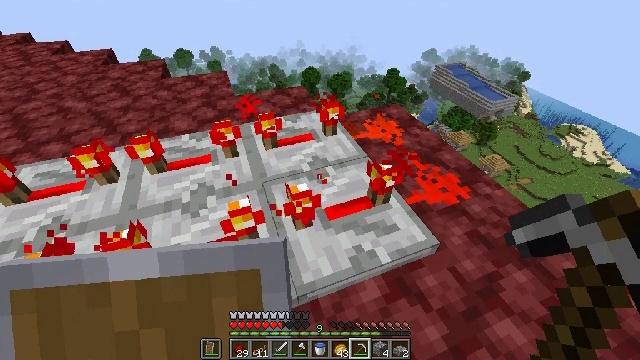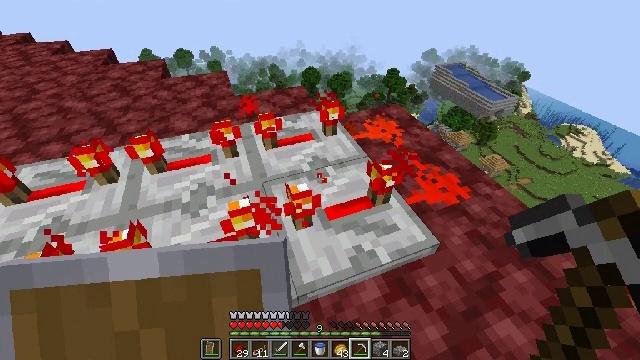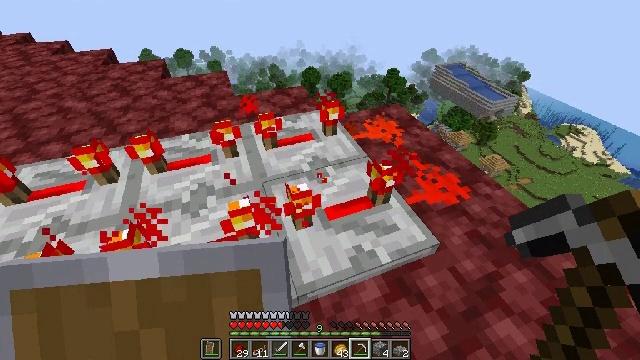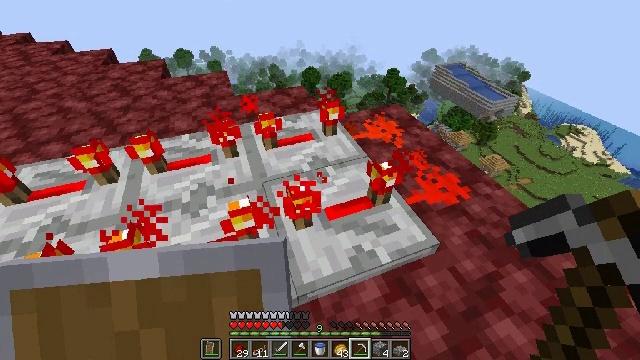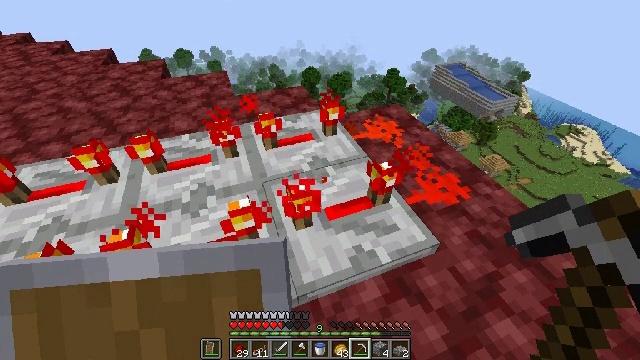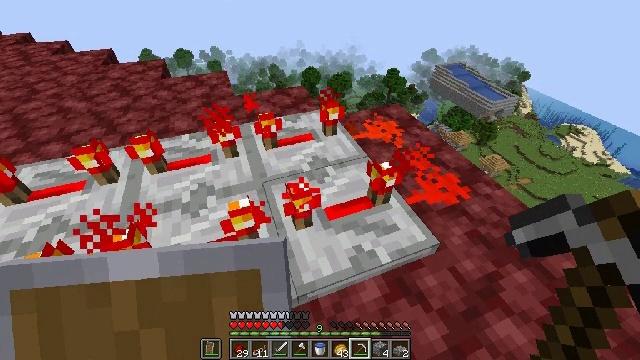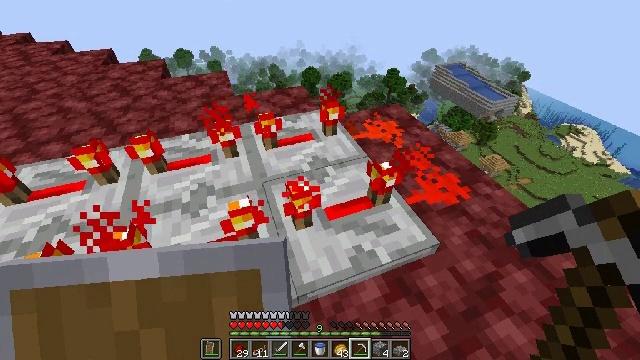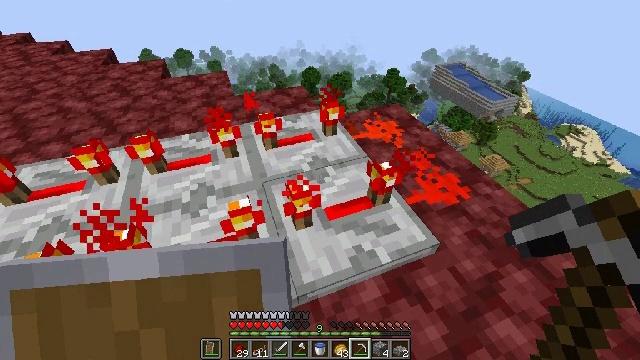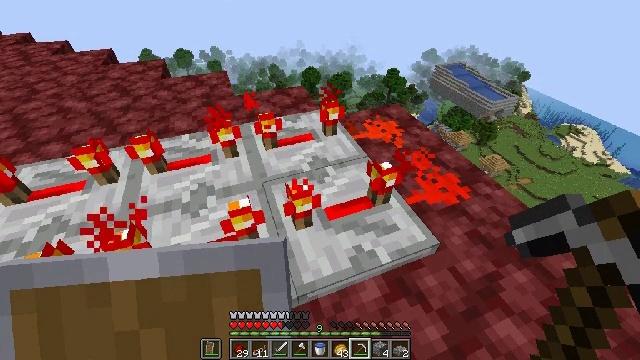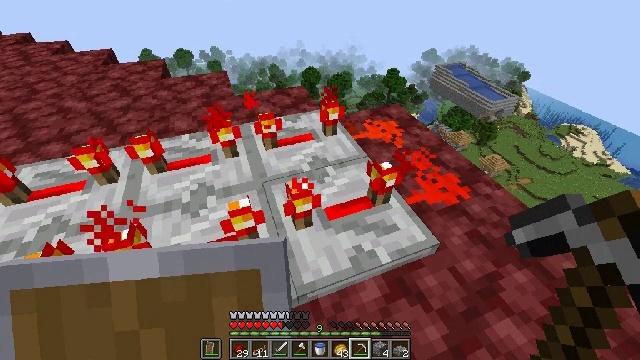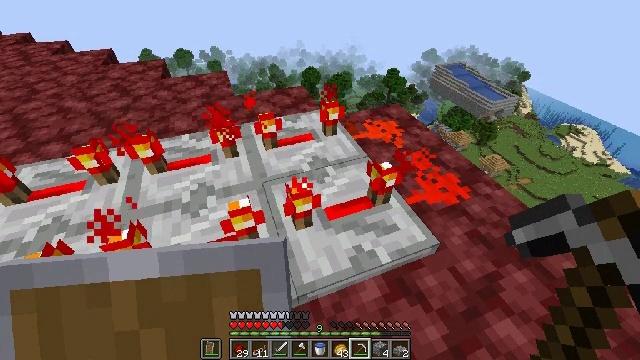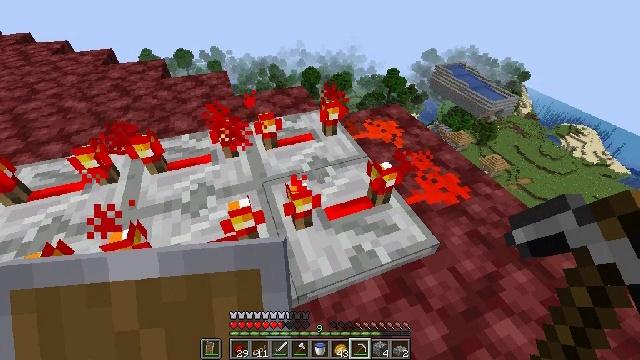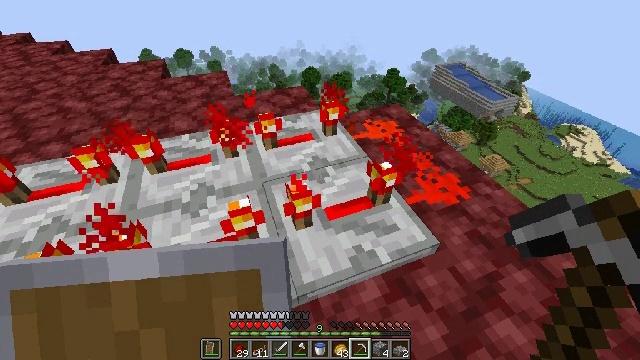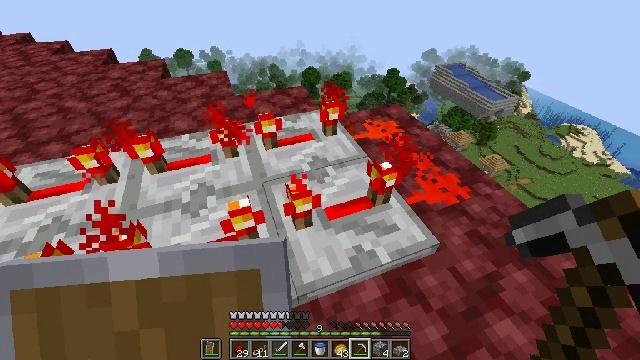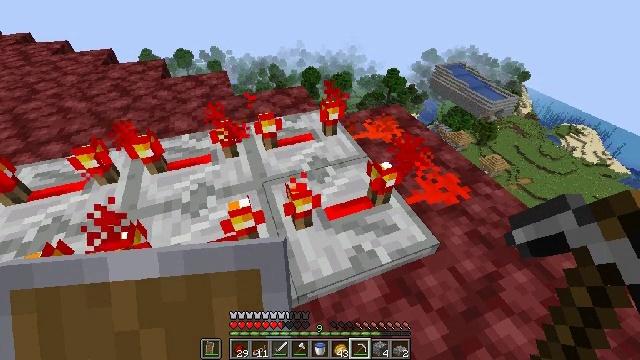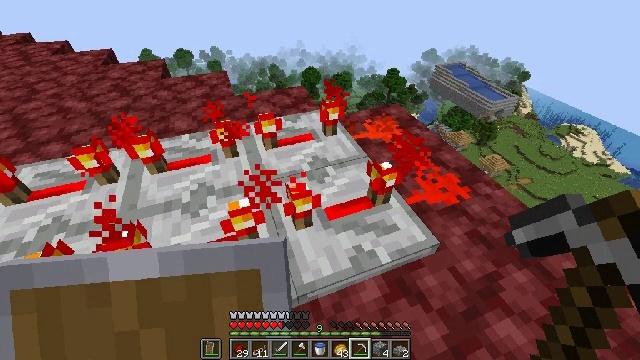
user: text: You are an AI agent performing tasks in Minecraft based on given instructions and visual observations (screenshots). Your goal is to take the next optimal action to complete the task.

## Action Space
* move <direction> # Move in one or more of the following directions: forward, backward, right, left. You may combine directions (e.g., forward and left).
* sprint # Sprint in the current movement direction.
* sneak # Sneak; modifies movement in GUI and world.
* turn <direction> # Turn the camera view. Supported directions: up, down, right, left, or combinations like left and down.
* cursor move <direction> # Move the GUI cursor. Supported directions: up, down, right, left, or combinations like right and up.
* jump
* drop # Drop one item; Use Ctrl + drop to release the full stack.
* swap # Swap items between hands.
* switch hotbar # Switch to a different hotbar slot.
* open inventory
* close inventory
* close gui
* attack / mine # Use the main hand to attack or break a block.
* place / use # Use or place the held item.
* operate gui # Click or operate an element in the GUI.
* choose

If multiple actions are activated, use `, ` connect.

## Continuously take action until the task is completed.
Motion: motion action
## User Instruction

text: Remove redstone wire from your setup.
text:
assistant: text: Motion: no_op
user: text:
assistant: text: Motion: no_op
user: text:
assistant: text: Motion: no_op
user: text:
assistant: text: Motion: no_op
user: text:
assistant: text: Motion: no_op
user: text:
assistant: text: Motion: no_op
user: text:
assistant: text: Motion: no_op
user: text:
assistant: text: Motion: no_op
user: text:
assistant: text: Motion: no_op
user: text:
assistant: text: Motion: no_op
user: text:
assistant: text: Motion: no_op
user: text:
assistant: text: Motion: no_op
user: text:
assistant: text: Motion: no_op
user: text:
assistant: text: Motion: no_op
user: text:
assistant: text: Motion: no_op
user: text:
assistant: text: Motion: no_op
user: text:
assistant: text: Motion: no_op
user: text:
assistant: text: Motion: no_op
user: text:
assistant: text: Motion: no_op
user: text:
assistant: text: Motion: no_op
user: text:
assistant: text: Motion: no_op
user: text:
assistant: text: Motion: no_op
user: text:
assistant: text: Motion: no_op
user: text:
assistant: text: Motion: no_op
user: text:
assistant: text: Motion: no_op
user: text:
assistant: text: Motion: no_op
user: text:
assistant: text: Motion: no_op
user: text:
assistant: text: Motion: no_op
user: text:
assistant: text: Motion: no_op
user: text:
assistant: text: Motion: no_op